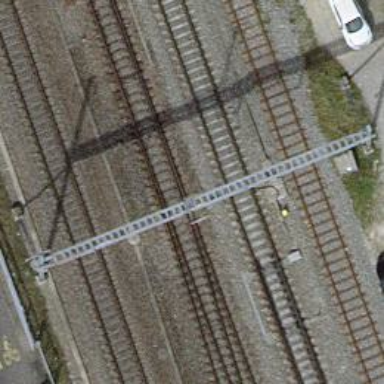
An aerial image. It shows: Single railway track with electrification through contact line.